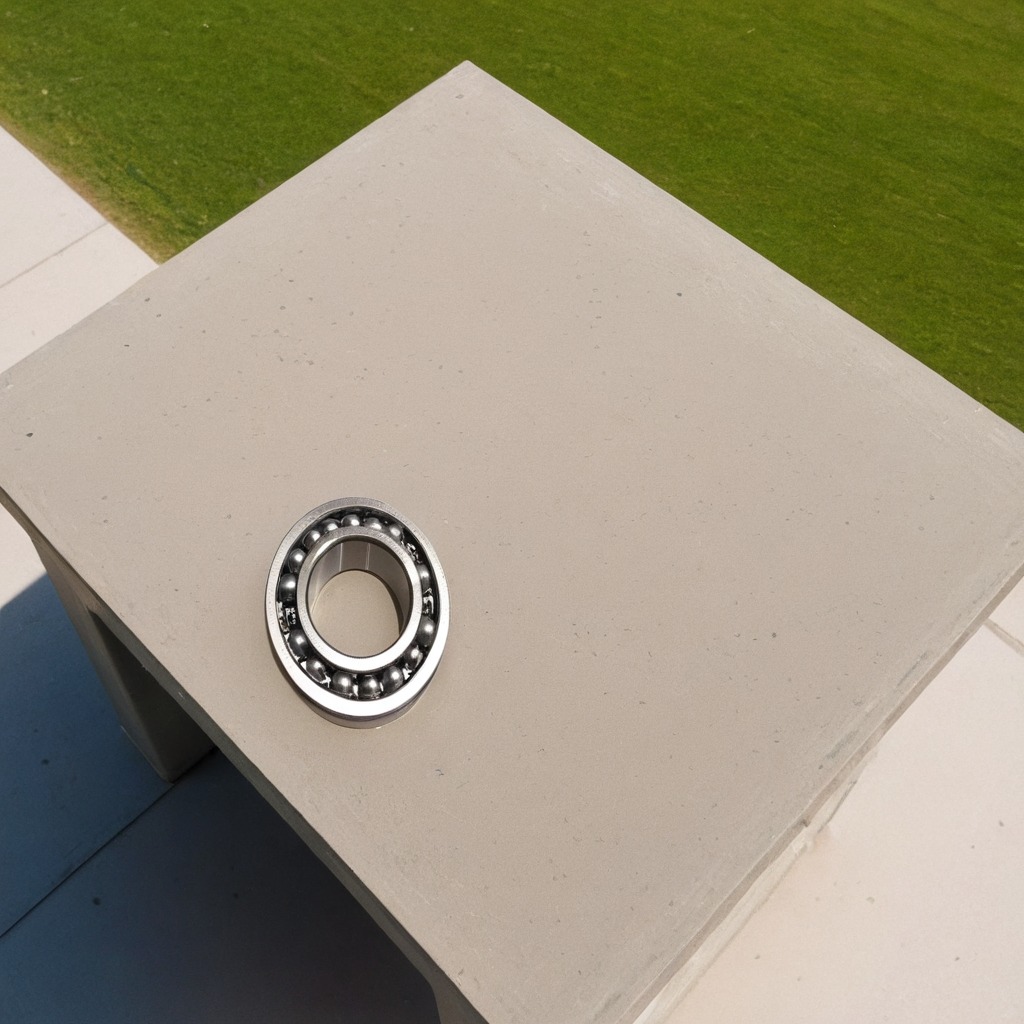
A metal ball bearing is lying on the concrete workbench in the outdoor bricklaying area.